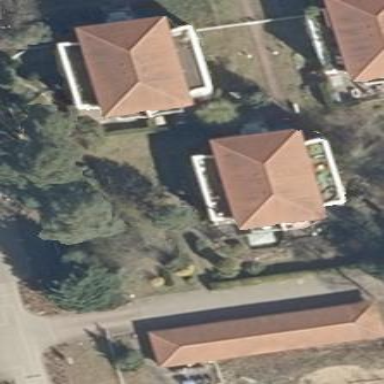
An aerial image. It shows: Apartment building with hipped roof.